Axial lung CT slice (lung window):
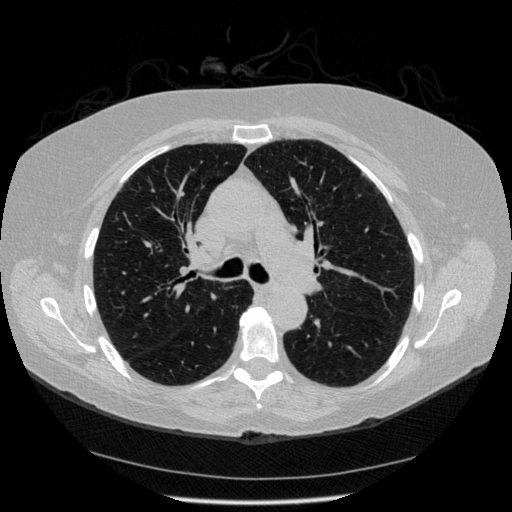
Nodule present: no